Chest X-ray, PA view. Patient: 39 years old, sex M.
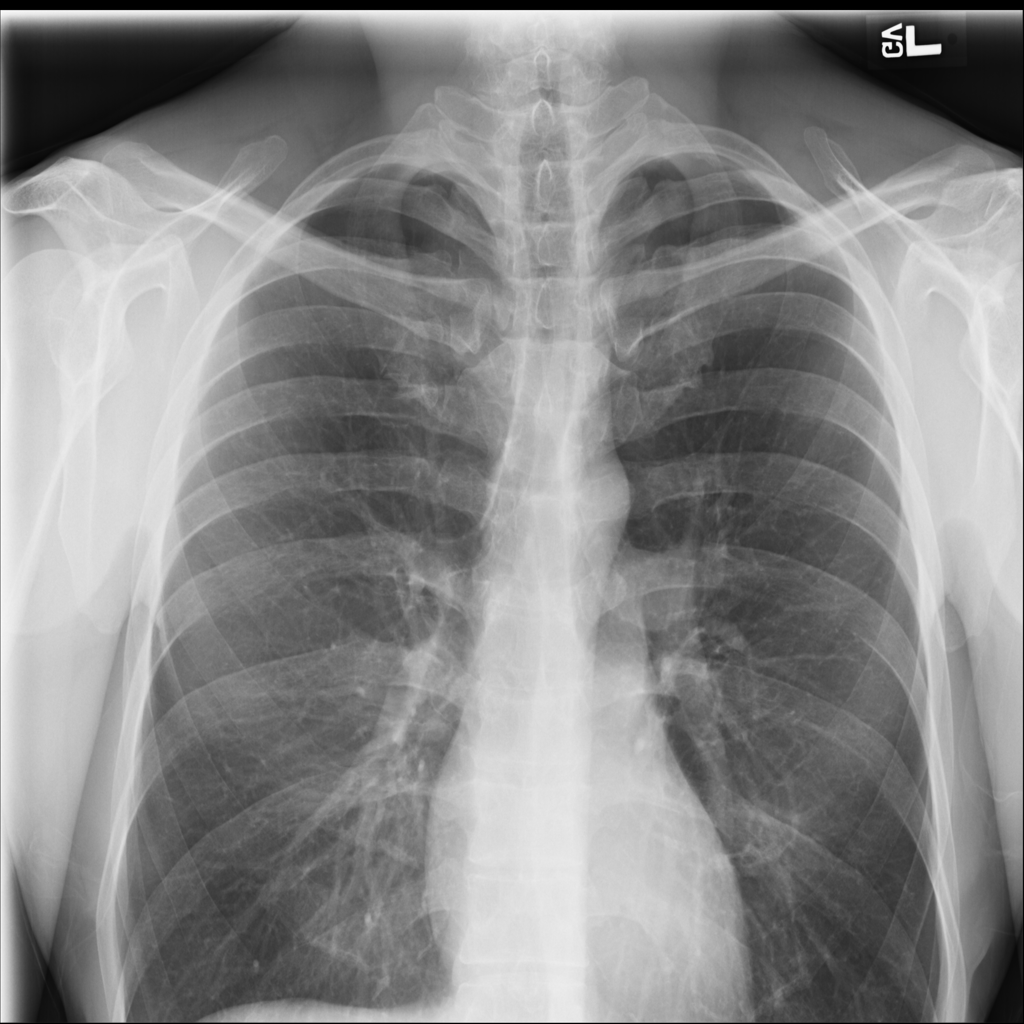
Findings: No Finding